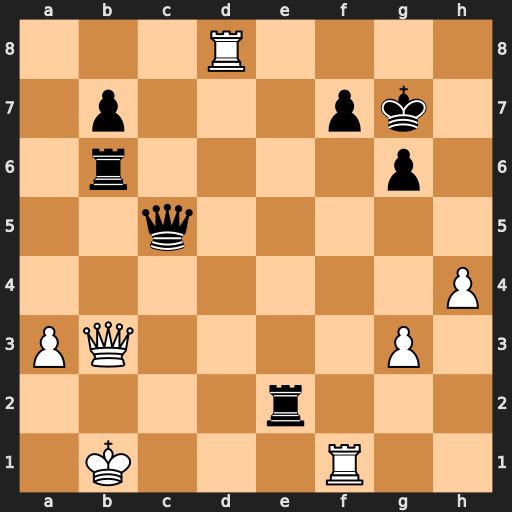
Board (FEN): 3R4/1p3pk1/1r4p1/2q5/7P/PQ4P1/4r3/1K3R2
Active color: w
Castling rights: -
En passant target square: -
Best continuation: Rxf7+ Kh6 Rh8#